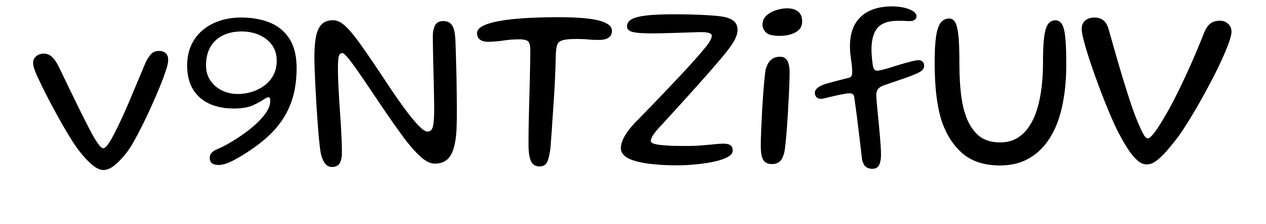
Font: Gluten_Light